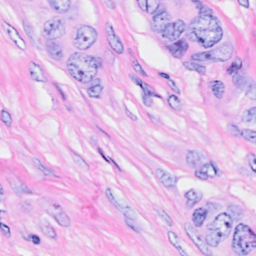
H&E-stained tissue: Breast